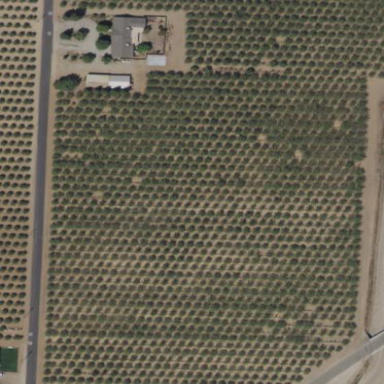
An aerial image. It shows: Orchard.